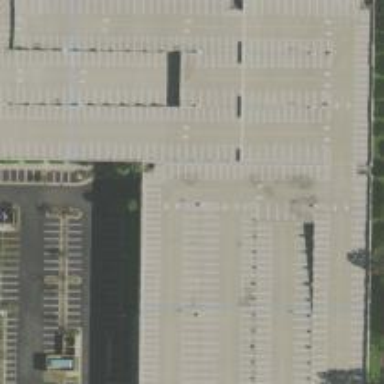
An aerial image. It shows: Multi-storey parking lot with asphalt surface.